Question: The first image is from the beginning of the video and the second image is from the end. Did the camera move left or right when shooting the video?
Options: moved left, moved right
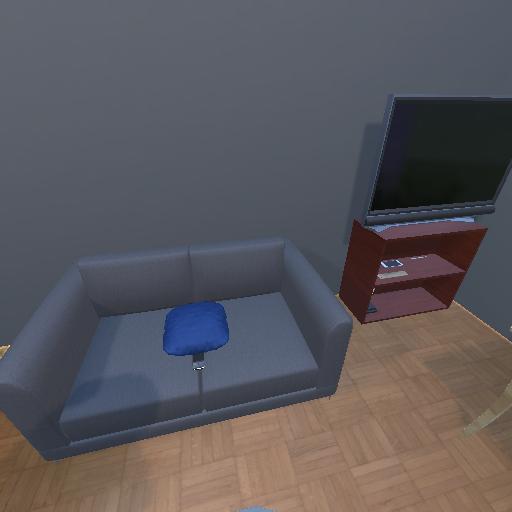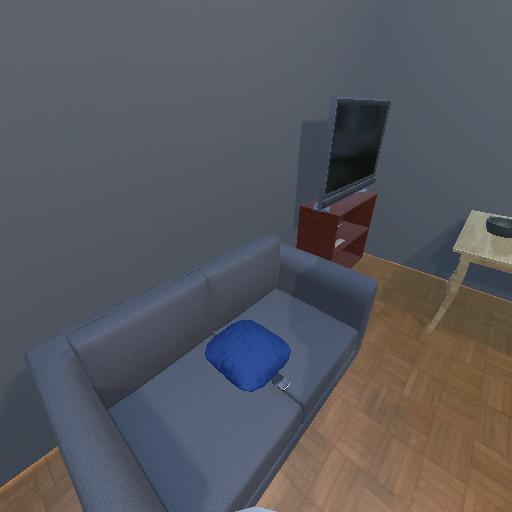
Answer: moved left